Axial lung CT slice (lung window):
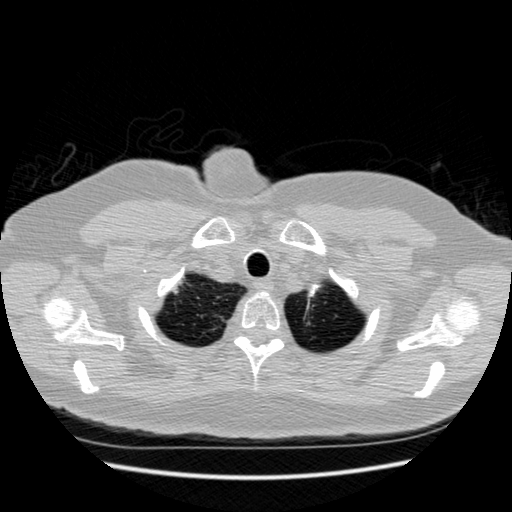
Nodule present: no